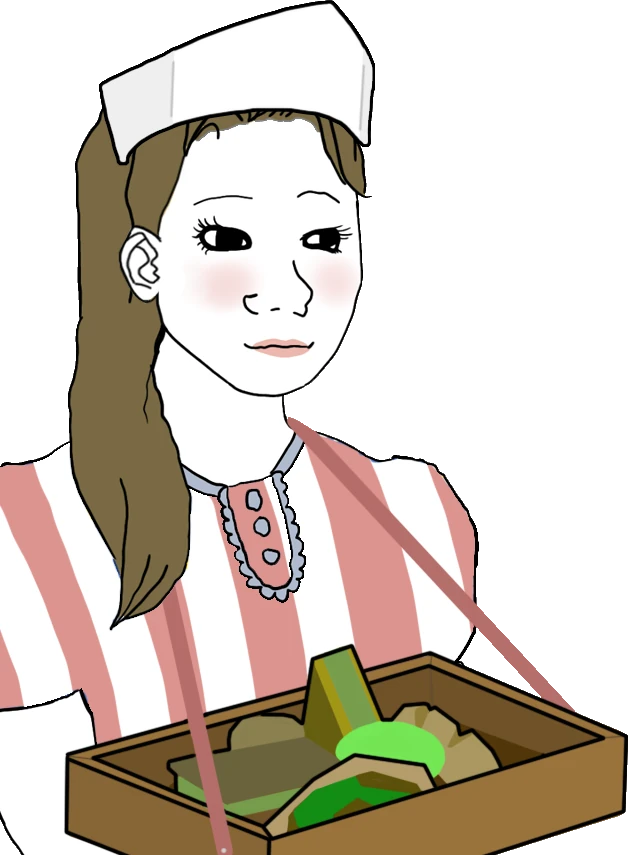
Label: 5_Trad_Wife